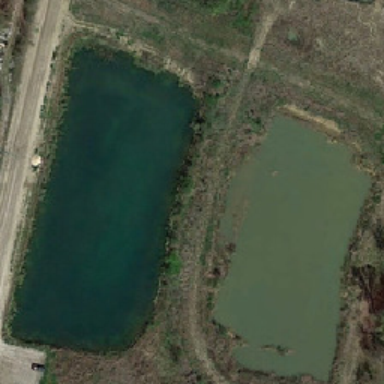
There are two ponds in this area while the water on the left is blue and the other is water .